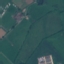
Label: Pasture